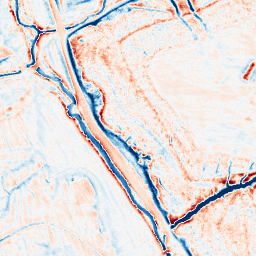
Category: edge_preserving
Decomposition family: anisotropic_diffusion
Decomposition parameters: iterations: 50
kappa: 50
gamma: 0.1
Upsampling method: regularized
Upsampling parameters: scale: 2
lambda_reg: 0.01
Upsampling scale: 2